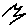
Label: zigzag